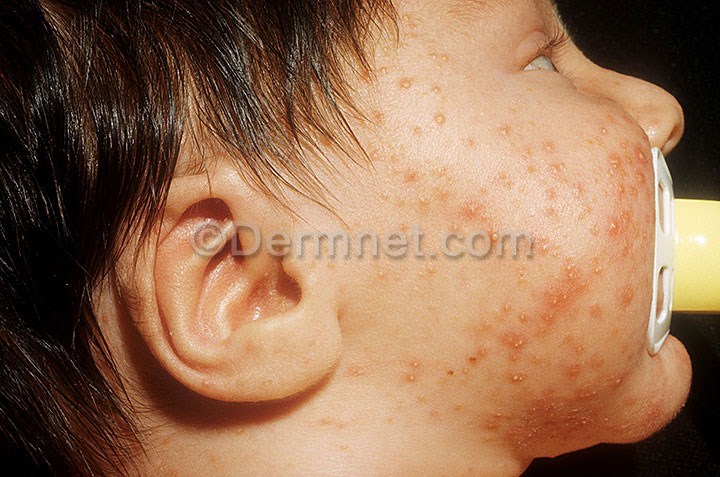
Disease: Acne and Rosacea Photos